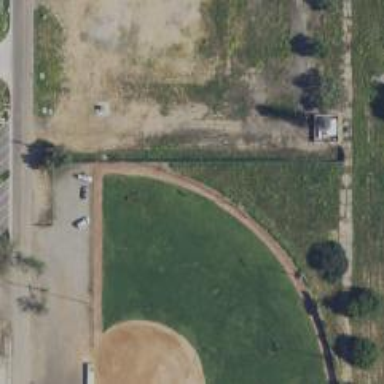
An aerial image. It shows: Baseball pitch for leisure land activities.